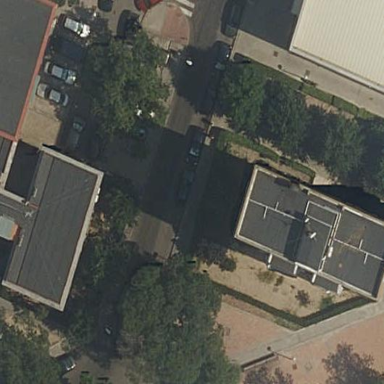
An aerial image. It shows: Image showing building with apartments.